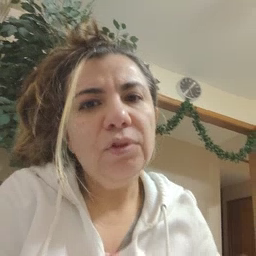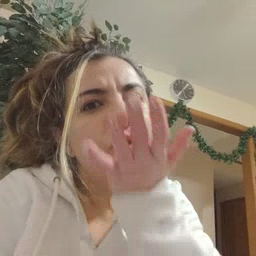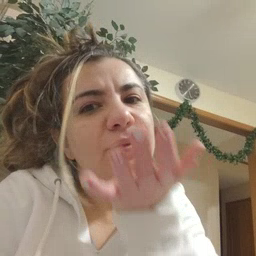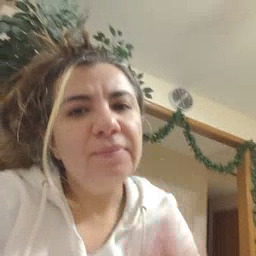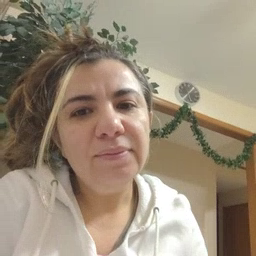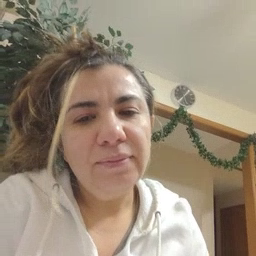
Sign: grass